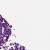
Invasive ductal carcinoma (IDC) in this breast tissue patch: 0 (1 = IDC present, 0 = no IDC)